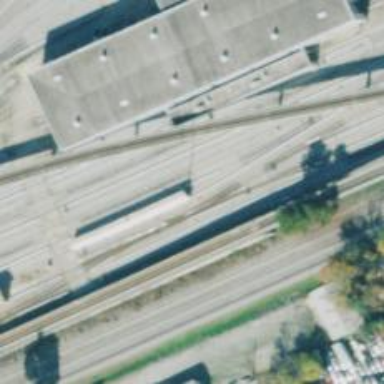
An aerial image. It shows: Electrified rail passing through service yard.